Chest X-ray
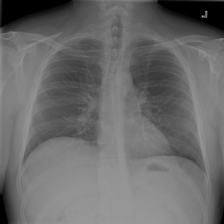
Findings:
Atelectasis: negative
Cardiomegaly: negative
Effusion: negative
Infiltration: negative
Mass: negative
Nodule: negative
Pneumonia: negative
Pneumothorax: negative
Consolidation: negative
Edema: negative
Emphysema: negative
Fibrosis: negative
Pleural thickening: negative
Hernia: negative